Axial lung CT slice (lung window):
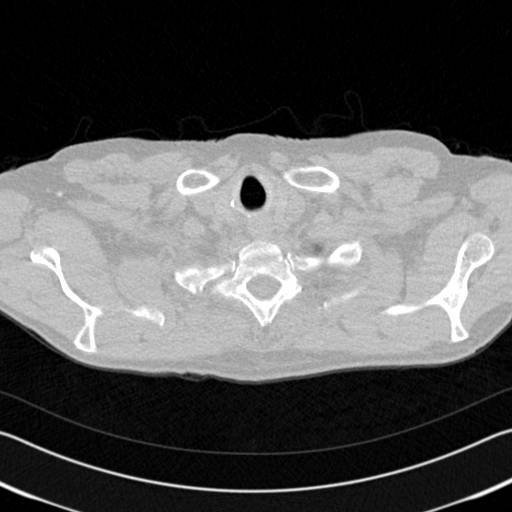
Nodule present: no